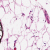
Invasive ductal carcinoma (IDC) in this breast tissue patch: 0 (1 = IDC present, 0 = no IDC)